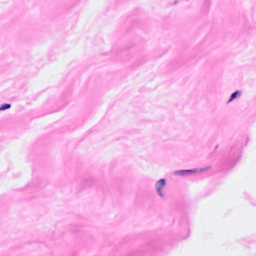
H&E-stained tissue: Breast